Question: How to make your editing control expand beyond height of the owning row with out affecting the row's height and other cell's height. To go over the cells below it. To have some kind of overflow.
Please see the picture. I want editing control to behave like this.

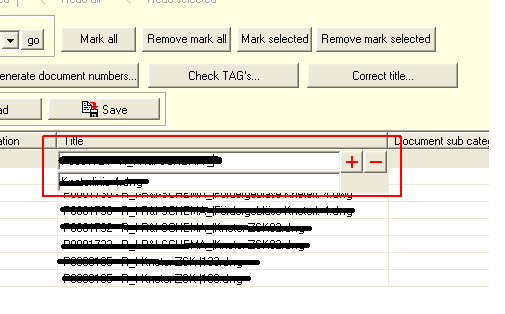
Answer: You can use <URL> to "simulate" what you want.
On CellBeginEdit you can:
1. create a Panel with the desired controls (i.e.: a multiline TextBox)
2. create a ToolStripControlHost and add your Panel to it
3. add your ToolStripControlHost to a ToolStripDropDown
4. show your ToolStripDropDown over the selected cell
Some advices:
- - - <URL>